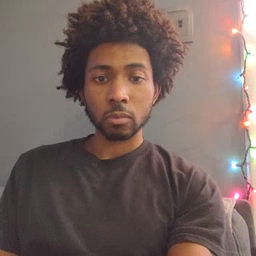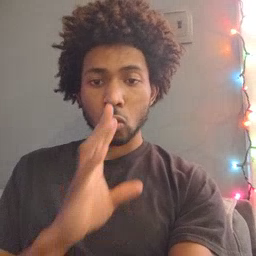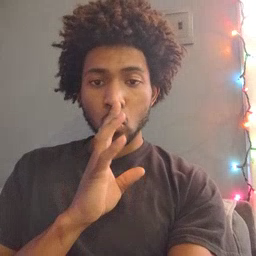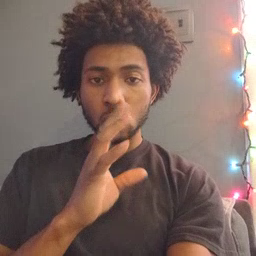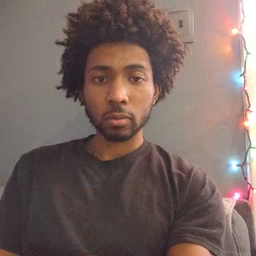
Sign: talk